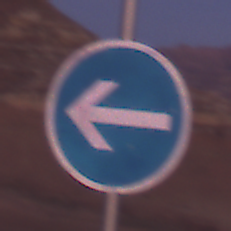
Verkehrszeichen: VorgeschriebeneFahrtrichtungHierLinks
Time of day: Dawn
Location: Outdoor (Nature)
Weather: PartlyCloudy
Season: NotSpecified
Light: Natural